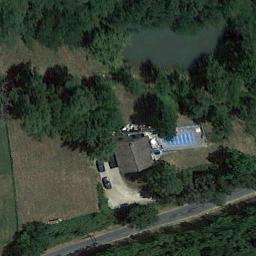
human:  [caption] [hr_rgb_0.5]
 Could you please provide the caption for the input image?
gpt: In a sparse residential area there is an orange house and a swimming pool, Many green trees surrounded by grass .

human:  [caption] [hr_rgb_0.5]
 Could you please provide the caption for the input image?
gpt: There are several houses among the lush woods .

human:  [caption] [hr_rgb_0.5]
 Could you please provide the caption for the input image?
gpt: The sparse residential is on the bare land next to some trees and a lake .

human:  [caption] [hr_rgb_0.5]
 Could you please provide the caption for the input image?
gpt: There are many trees beside the sparse residential .

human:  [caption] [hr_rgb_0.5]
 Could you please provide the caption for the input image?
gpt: A sparse residential area with many green trees and a black building and a lake .